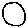
Label: circle